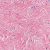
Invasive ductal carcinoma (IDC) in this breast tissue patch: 0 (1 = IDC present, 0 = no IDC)